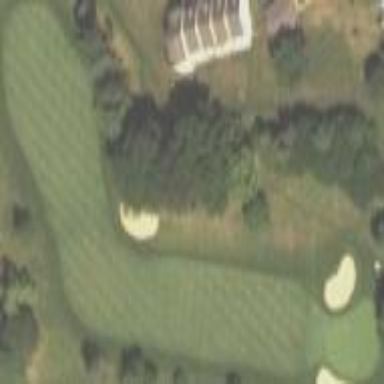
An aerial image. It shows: Scenic golf fairway.